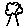
Label: tree